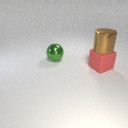
large red rubber cube below large brown metal cylinder